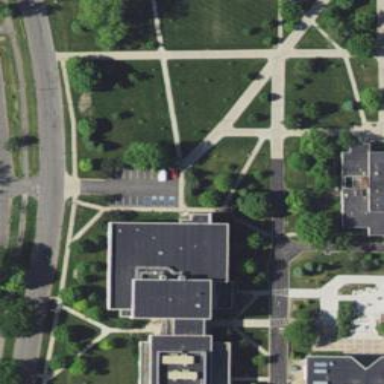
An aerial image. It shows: View of university building.